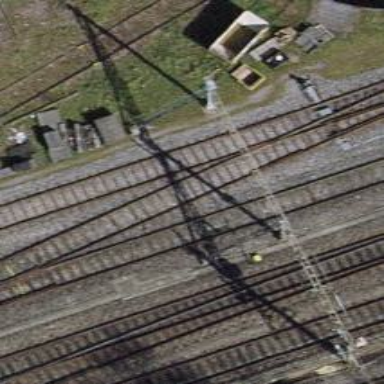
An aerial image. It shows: Railway yard with one track in service.